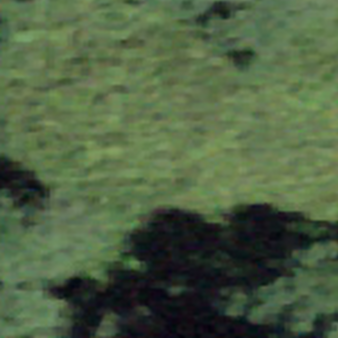
Label: other